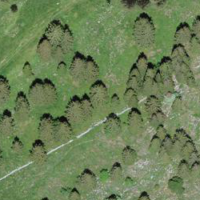
EUNIS habitat code: 44
Species observed at this site:
Rumex acetosa